Field crop: maize
Growth stage: 1
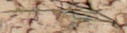
Species: lolium